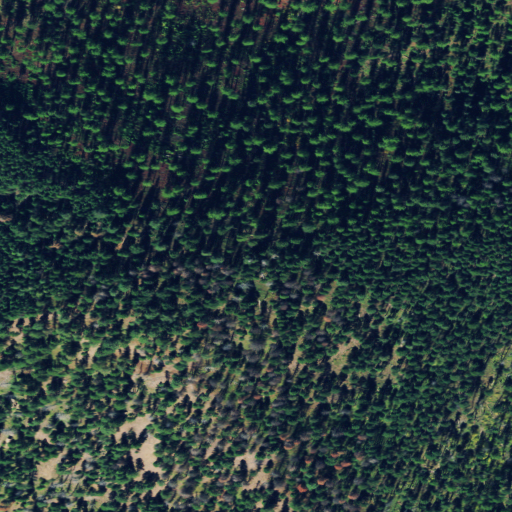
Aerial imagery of mountain in Montana named Little Red Hills containing only evergreen forest